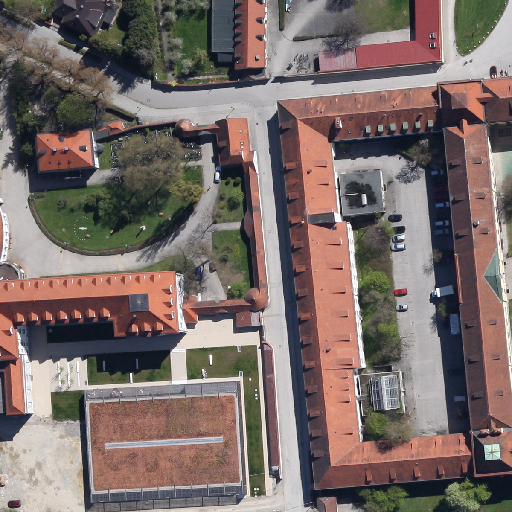
Referring expression: truck in the parking area